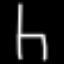
Label: chair